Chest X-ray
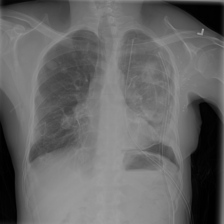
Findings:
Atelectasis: negative
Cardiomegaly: negative
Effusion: negative
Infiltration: negative
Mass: negative
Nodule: negative
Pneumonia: negative
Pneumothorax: positive
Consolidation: negative
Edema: negative
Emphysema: negative
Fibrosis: negative
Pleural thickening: negative
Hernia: negative